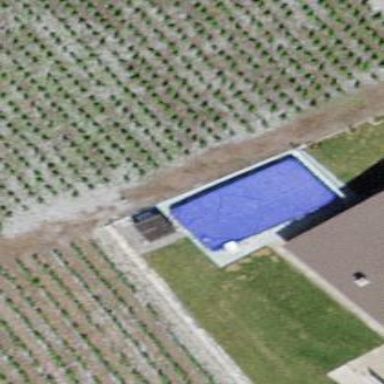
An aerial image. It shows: Swimming pool located in leisure land.